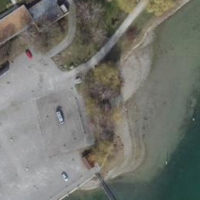
EUNIS habitat code: 14
Species observed at this site:
Tachybaptus ruficollis
Corvus corone
Podiceps cristatus
Fulica atra
Alopochen aegyptiaca
Anas platyrhynchos
Larus canus
Aythya ferina
Aythya fuligula
Larus cachinnans
Chroicocephalus ridibundus
Phalacrocorax carbo
Larus michahellis
Cygnus olor
Gallinula chloropus
Mergus merganser